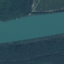
Label: River